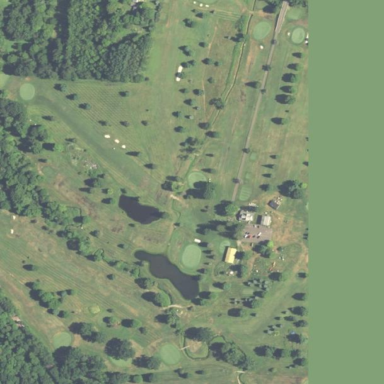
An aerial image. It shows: Golf course surrounded by greenery.